Question: See the screenshot below to see what I mean. Basically, Intellij only highlights the box I draw with the cursor, but leaves the rest of the editor untouched. I have no idea why it happens, and the only way to resolve it for now is to close and reopen the editor. I have observed the same behavior on a Linux box and a MacBook, both when editing Java and PHP files, so I am not sure it's a bug.

The desired behaviour is standard row selection, i.e. highlight all rows which I drag the cursor over.
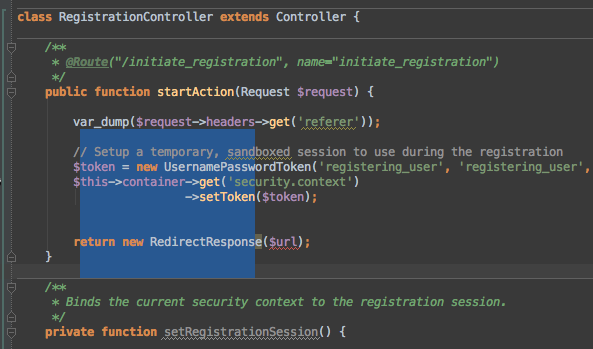
Answer: I think you have enabled 'column selection'.
Option can be toggled via these methods:
> <URL> -> 'Edit' -> 'Column selection mode'
> Document Body -> 'Right Click' -> 'Column selection mode'
> Keyboard Shortcut -> 'ALT + SHIFT + INSERT'